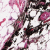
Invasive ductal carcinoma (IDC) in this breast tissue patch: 0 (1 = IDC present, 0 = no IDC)